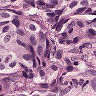
Metastatic tissue present: yes